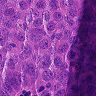
Metastatic tissue present: yes